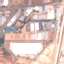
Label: Industrial